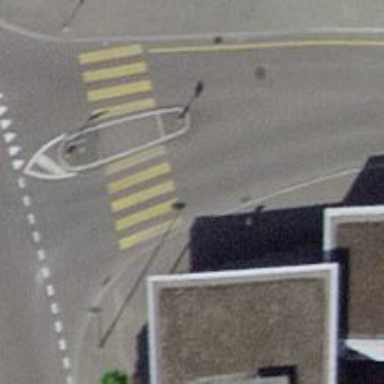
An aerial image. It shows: Unmarked zebra crossing with island.